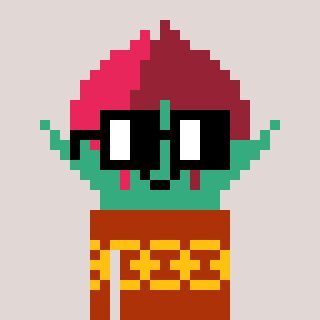
a pixel art character with square black glasses, a rosebud-shaped head and a hotbrown-colored body on a warm background